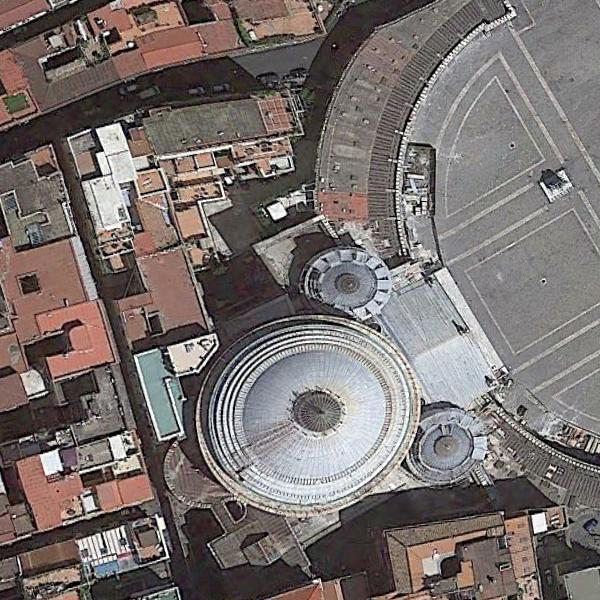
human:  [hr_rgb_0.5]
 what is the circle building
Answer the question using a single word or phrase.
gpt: church